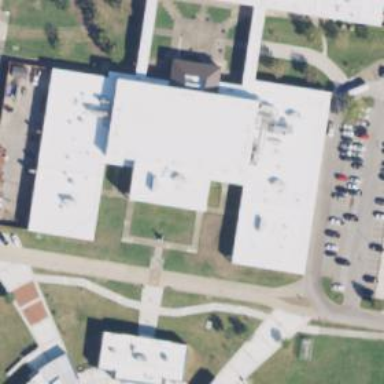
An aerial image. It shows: School building.